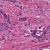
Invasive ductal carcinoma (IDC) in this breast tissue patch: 1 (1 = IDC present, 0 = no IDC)